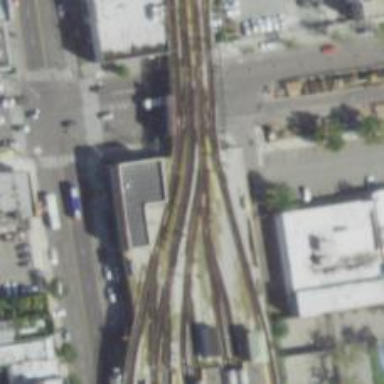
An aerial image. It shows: Bridge for electrified rail.